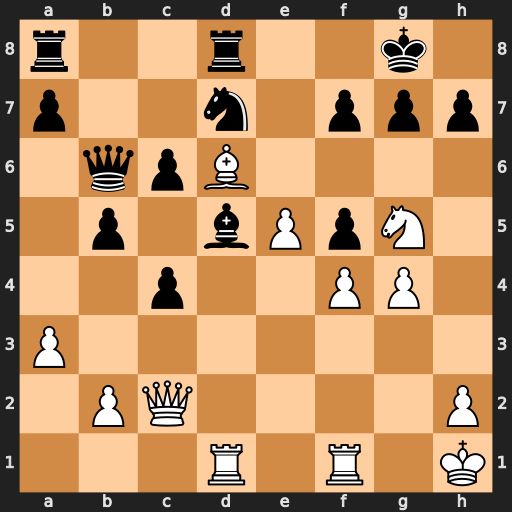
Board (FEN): r2r2k1/p2n1ppp/1qpB4/1p1bPpN1/2p2PP1/P7/1PQ4P/3R1R1K
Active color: w
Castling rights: -
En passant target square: -
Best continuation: Rxd5 cxd5 Qxf5